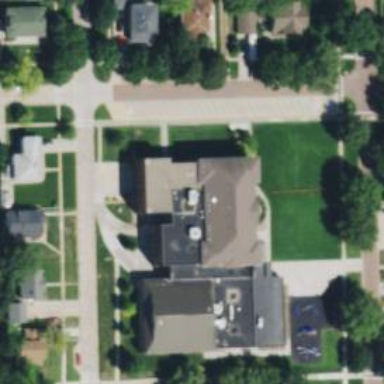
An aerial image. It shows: School.